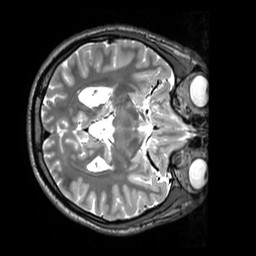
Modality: T2w
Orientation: axial
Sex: male
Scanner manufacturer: siemens
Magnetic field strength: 3 T
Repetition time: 3.2 s
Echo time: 0.409 s